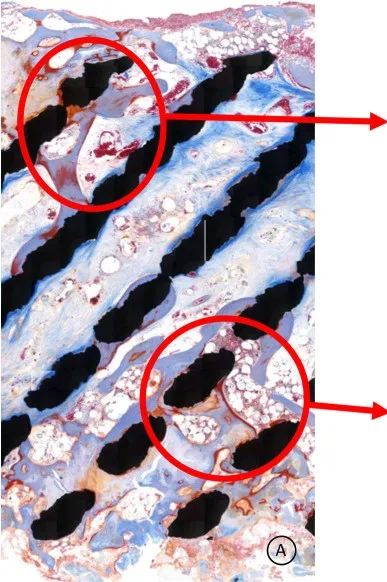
(A-C) Higher magnification of the cage central part; the bone (light blue) is remodeling, demonstrating adaptive reactivity. The red lining is osteoid, indicating active bone apposition by osteoblasts. No signs of inflammation are present. The whitisch bullous tissue is healthy bone marrow.
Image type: radiology (ct)